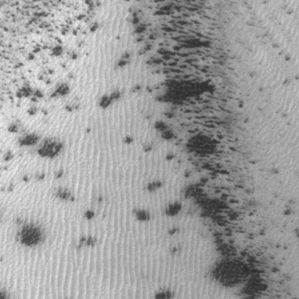
Label: frost